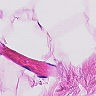
Metastatic tissue present: no